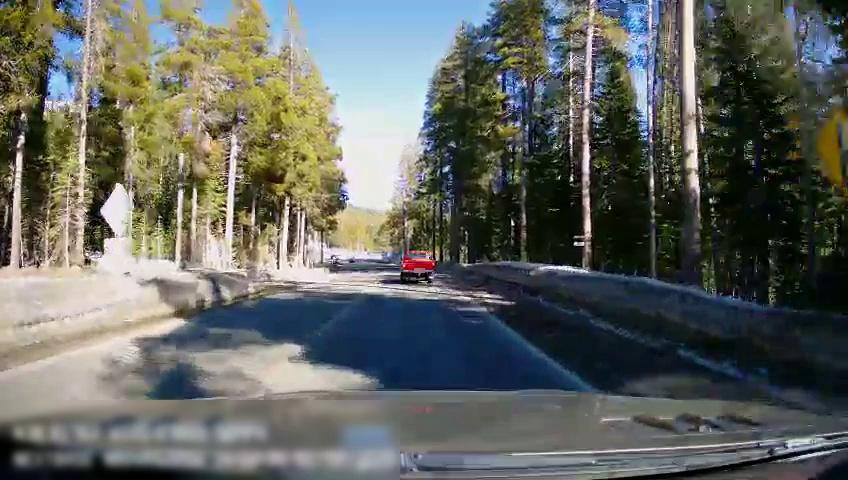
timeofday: Day
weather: Sunny
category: Drivable Space
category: Vehicles | Truck
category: Lanes | Current Lane
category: Traffic | Signs